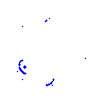
Particle: proton